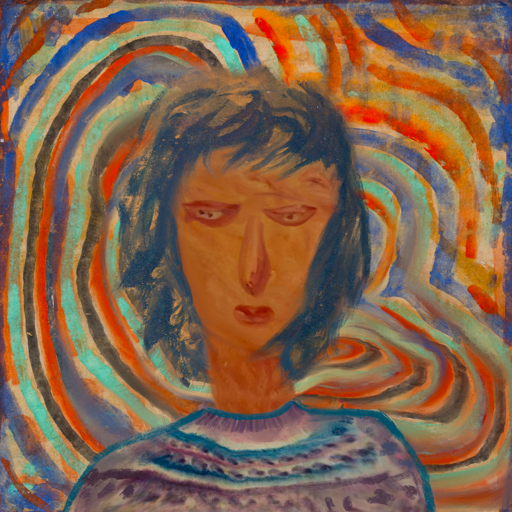
Background: Sisters, Head And Neck Front: Pious_Lady, Face Front: Pious_Lady, Bust: HillGirl, Hair Front: InTheSun, Head Accessory: Blank, Second Necklace: Blank, Necklace: Blank, Baby: Blank